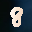
Label: 8